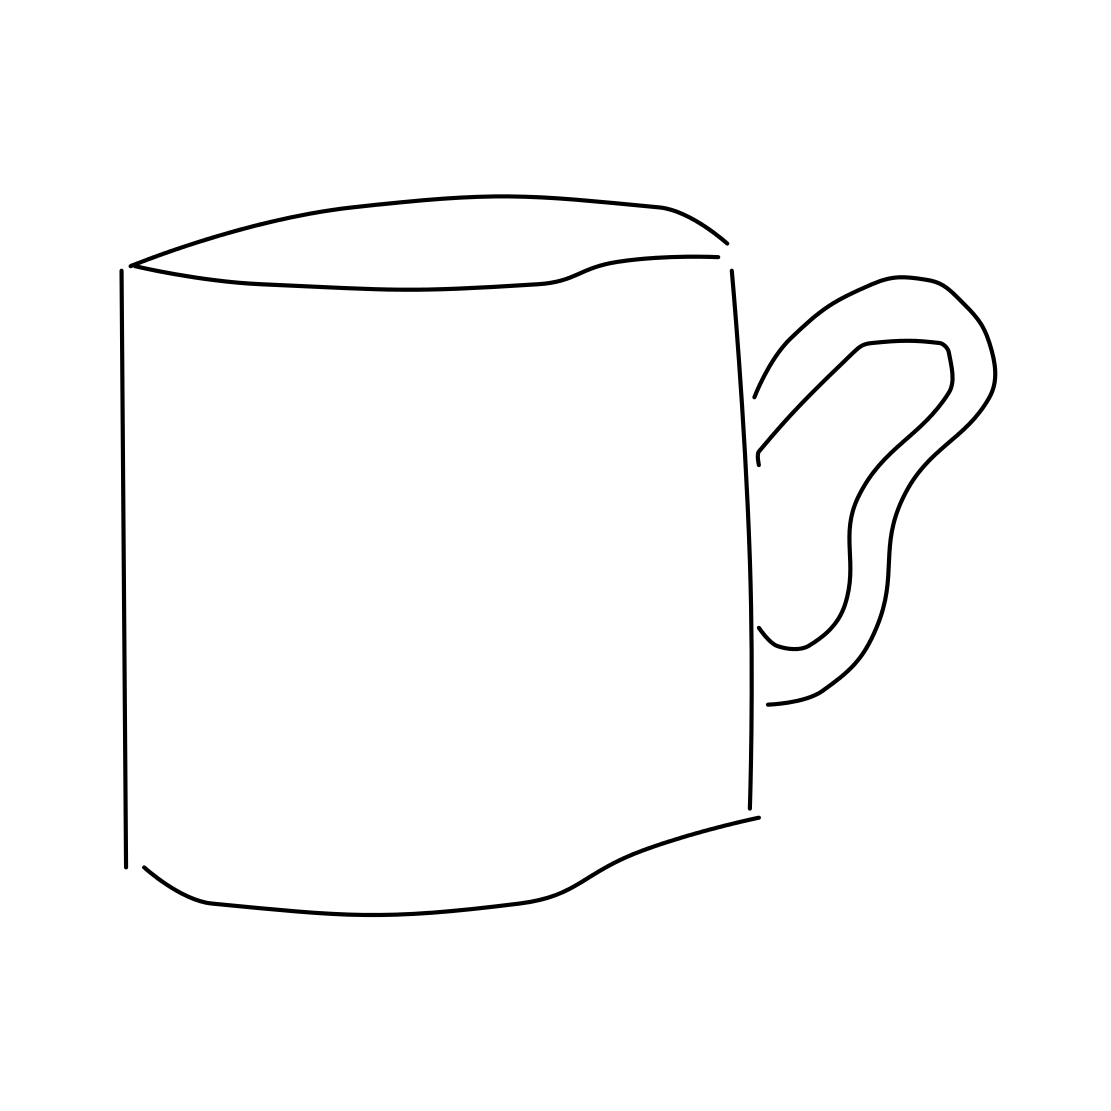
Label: teacup